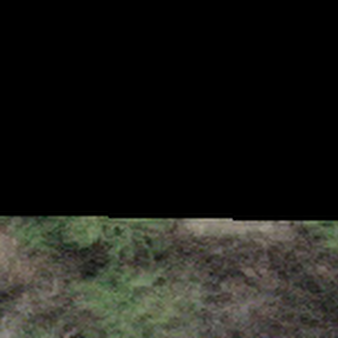
Label: other